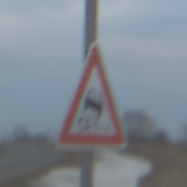
Verkehrszeichen: SchleuderOderRutschgefahr
Umgebung: Outdoor, RoadRail
Tageszeit: SunriseSunset
Wetter: PartlyCloudy
Licht: Natural
Jahreszeit: NotSpecified
Kontrast: LowContrast